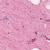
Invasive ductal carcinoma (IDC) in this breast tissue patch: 0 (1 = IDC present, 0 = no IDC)